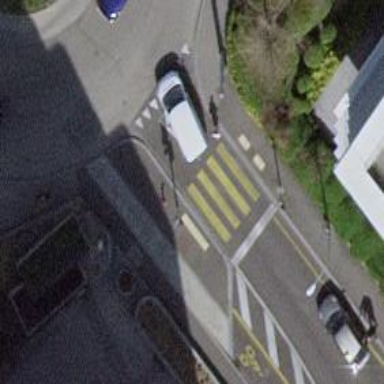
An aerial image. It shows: Marked zebra crossing on the road.